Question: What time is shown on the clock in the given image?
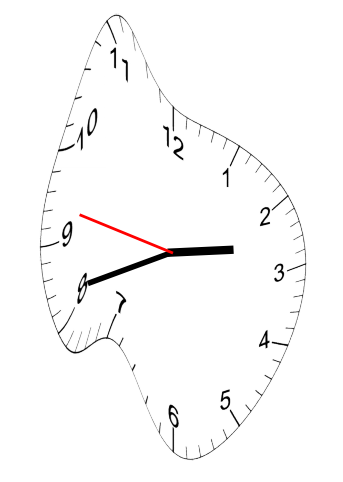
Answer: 02:41:47